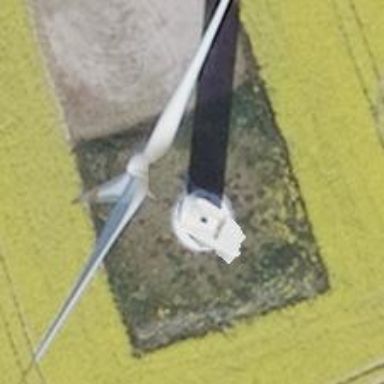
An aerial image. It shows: Wind turbine generator that utilizes wind as its source for generating electricity. It is of the horizontal axis type.